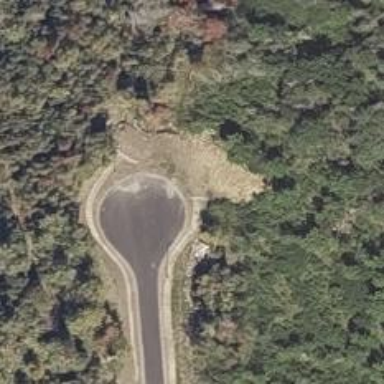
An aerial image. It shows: Turning loop on the road.